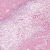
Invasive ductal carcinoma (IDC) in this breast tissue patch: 0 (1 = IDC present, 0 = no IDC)